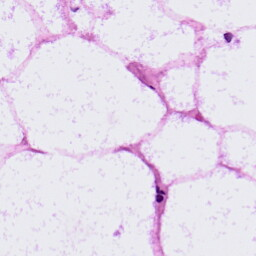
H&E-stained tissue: LymphNode